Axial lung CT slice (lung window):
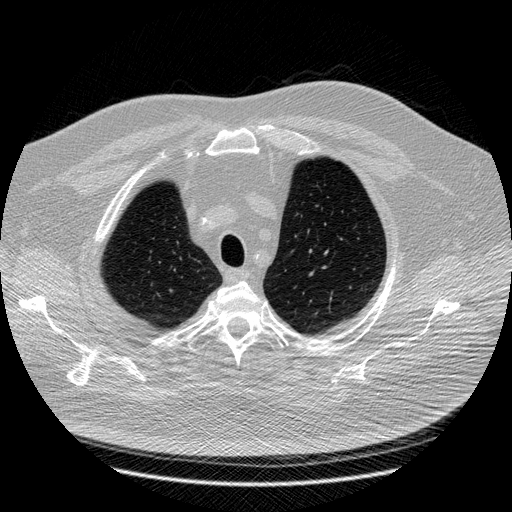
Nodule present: no